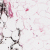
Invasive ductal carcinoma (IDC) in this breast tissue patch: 0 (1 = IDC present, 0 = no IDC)